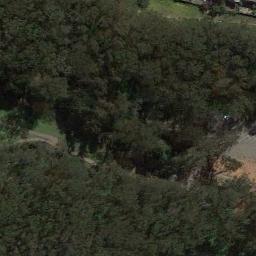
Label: forest